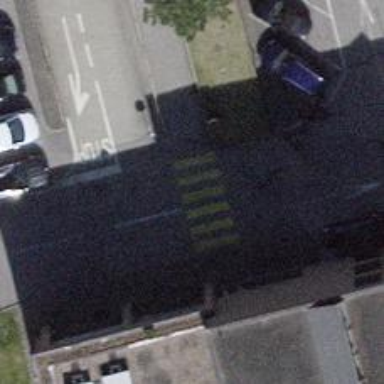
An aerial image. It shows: Uncontrolled zebra crossing with yellow markings on the road.